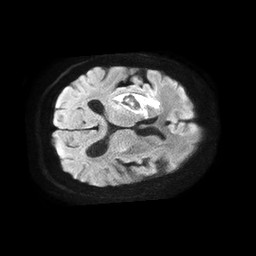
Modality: TRACE
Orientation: axial
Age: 72
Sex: female
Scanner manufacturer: philips
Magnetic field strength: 1.5 T
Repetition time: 4.6 s
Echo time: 0.09059 s